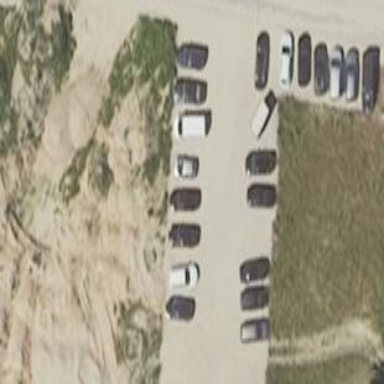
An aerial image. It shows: Parking area with sandy surface.